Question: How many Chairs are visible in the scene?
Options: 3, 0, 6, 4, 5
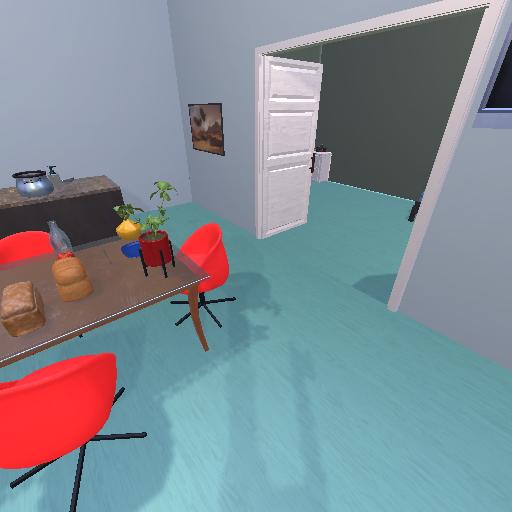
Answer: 3